Interaction volume radius: 10 \u00c5
Interaction volume height: 30 \u00c5
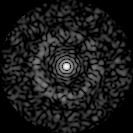
Disorder parameter: 0.8398